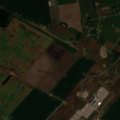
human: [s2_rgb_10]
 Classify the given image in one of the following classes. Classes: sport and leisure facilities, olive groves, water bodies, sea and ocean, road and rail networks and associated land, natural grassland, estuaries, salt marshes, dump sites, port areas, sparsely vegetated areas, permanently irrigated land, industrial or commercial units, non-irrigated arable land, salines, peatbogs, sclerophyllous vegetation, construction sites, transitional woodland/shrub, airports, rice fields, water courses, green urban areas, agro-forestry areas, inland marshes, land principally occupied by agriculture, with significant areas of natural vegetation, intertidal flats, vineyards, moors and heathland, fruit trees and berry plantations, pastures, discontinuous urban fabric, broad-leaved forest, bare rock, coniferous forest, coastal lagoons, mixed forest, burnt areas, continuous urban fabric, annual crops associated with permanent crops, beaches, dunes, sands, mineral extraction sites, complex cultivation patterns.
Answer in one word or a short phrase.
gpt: industrial or commercial units, non-irrigated arable land, complex cultivation patterns, mixed forest